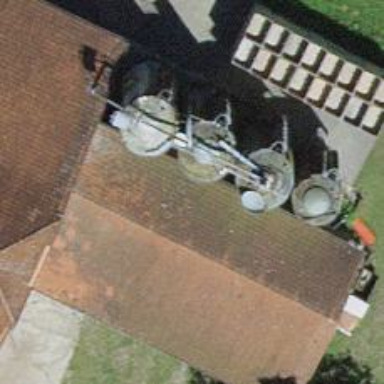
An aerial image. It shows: Silo.